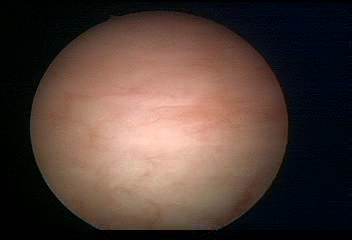
Modality: WLC
Class: Normal mucosa
Bladder cancer association: No